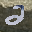
Label: 2